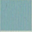
Piece: xx